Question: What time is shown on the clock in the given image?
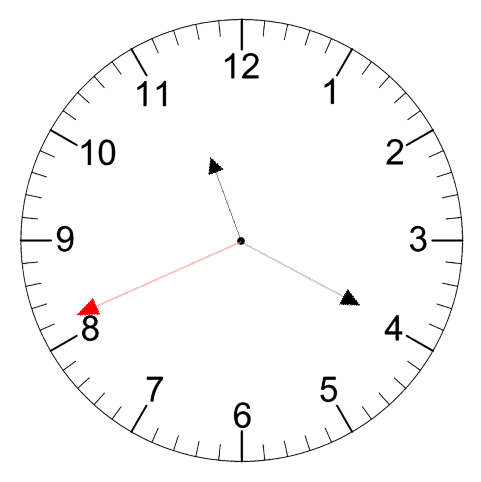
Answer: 11:19:41